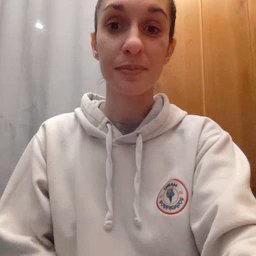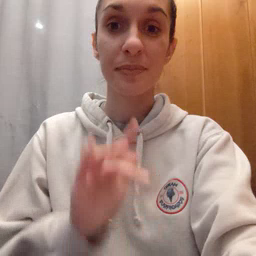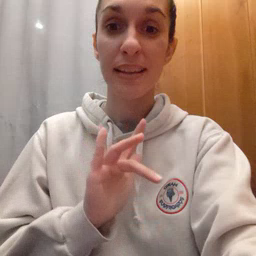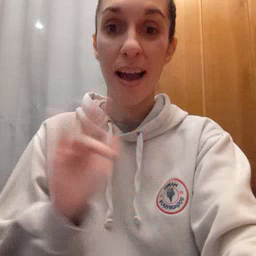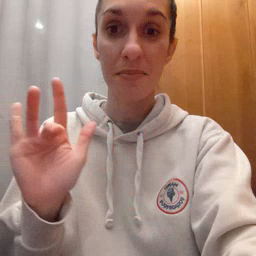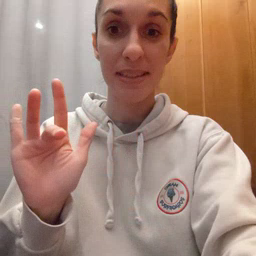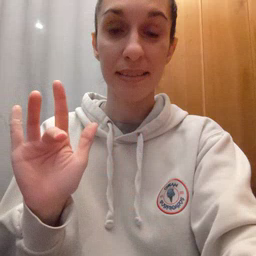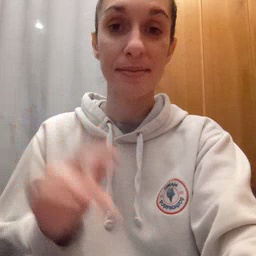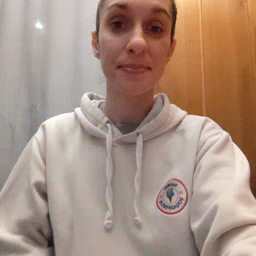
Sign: empty